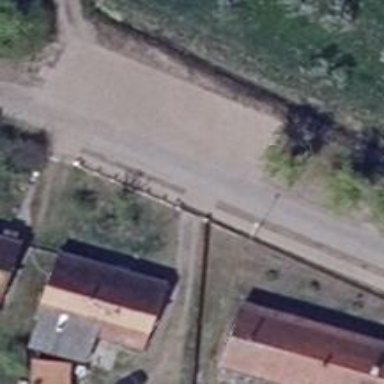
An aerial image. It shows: Smoothly paved residential road.